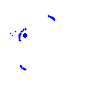
Particle: pion